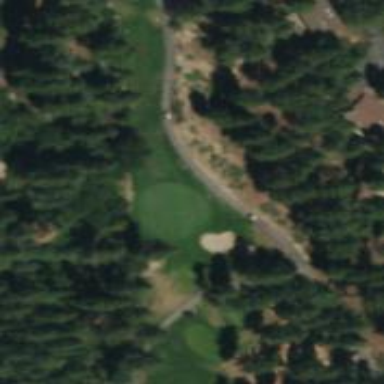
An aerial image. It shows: View of golf hole.